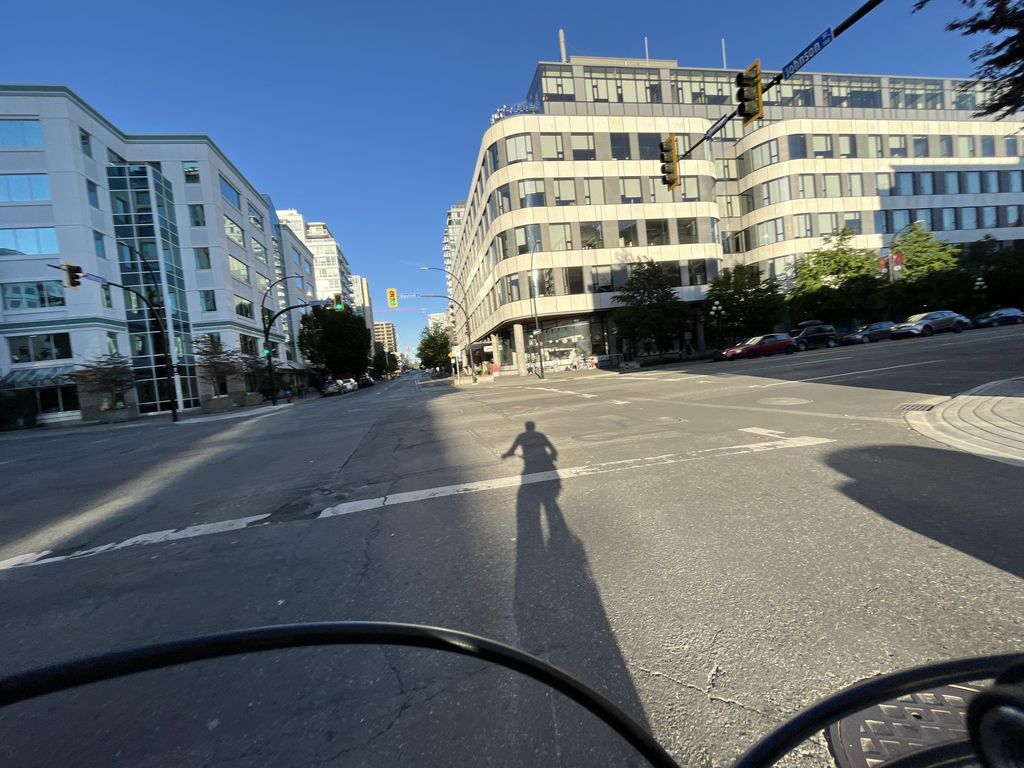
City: victoria